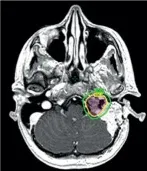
RT planning using VMAT resulted in excellent coverage of the 6000 cGy (red) and 5400 cGy (blue) PTVs by the 100% (yellow) and 90% (green) isodose lines, respectively.
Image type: radiology (mri)